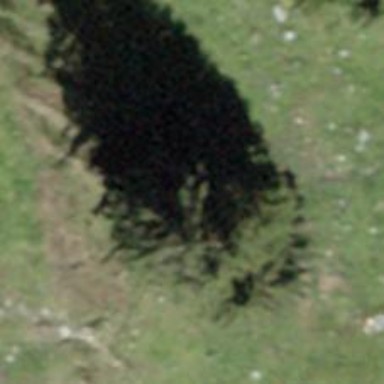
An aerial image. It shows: Needle-leaved tree in its natural environment.